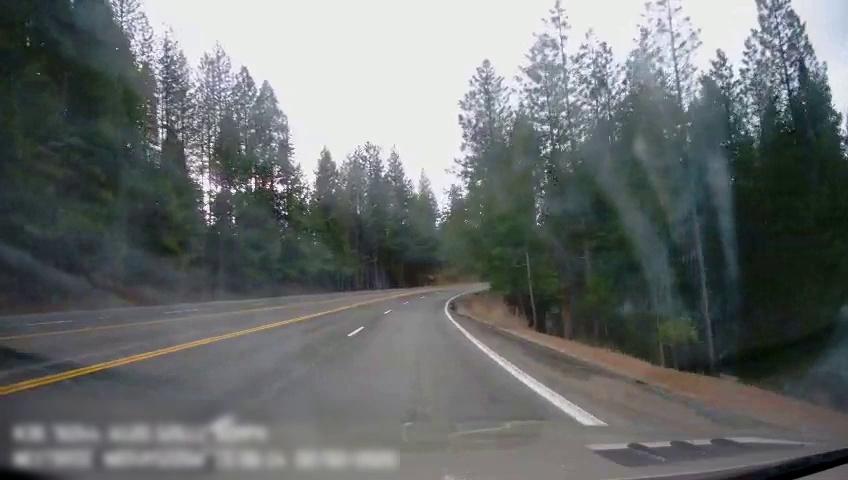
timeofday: Day
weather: Cloudy
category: Drivable Space
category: Lanes | Opposite Lane
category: Lanes | Opposite Lane
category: Lanes | Alternate Lane
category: Lanes | Opposite Lane
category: Lanes | Current Lane
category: Lanes | Current Lane